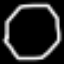
Label: octagon